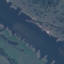
Land use / land cover: River